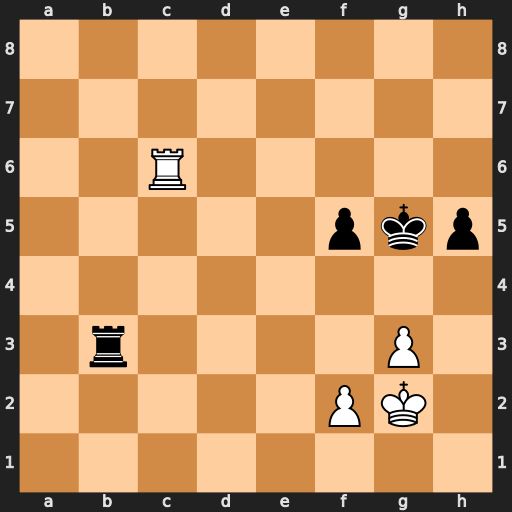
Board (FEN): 8/8/2R5/5pkp/8/1r4P1/5PK1/8
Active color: w
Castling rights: -
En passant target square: -
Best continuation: f4+ Kg4 Rg6#